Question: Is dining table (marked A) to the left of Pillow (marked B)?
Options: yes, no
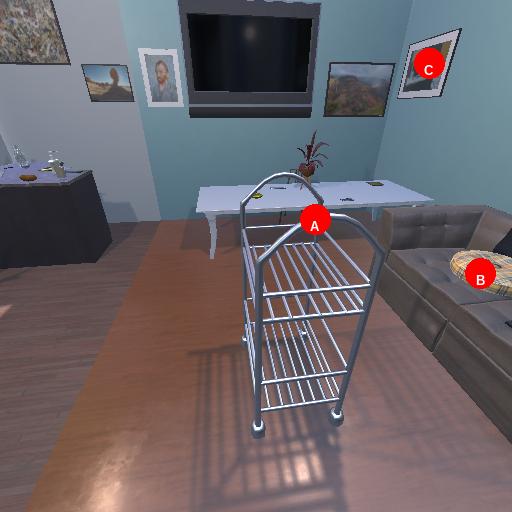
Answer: yes